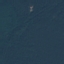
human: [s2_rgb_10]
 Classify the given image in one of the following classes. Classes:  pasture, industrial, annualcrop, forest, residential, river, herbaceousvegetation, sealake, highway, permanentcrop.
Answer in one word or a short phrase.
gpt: Forest